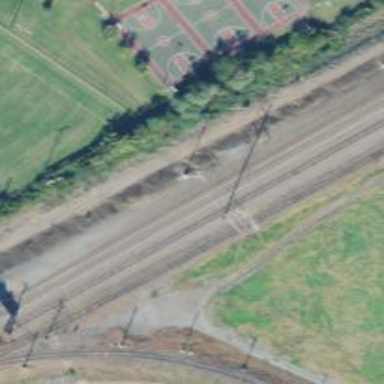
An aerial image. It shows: Abandoned railway siding.